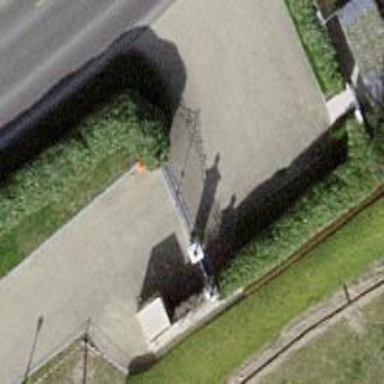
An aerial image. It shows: Gate.